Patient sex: M
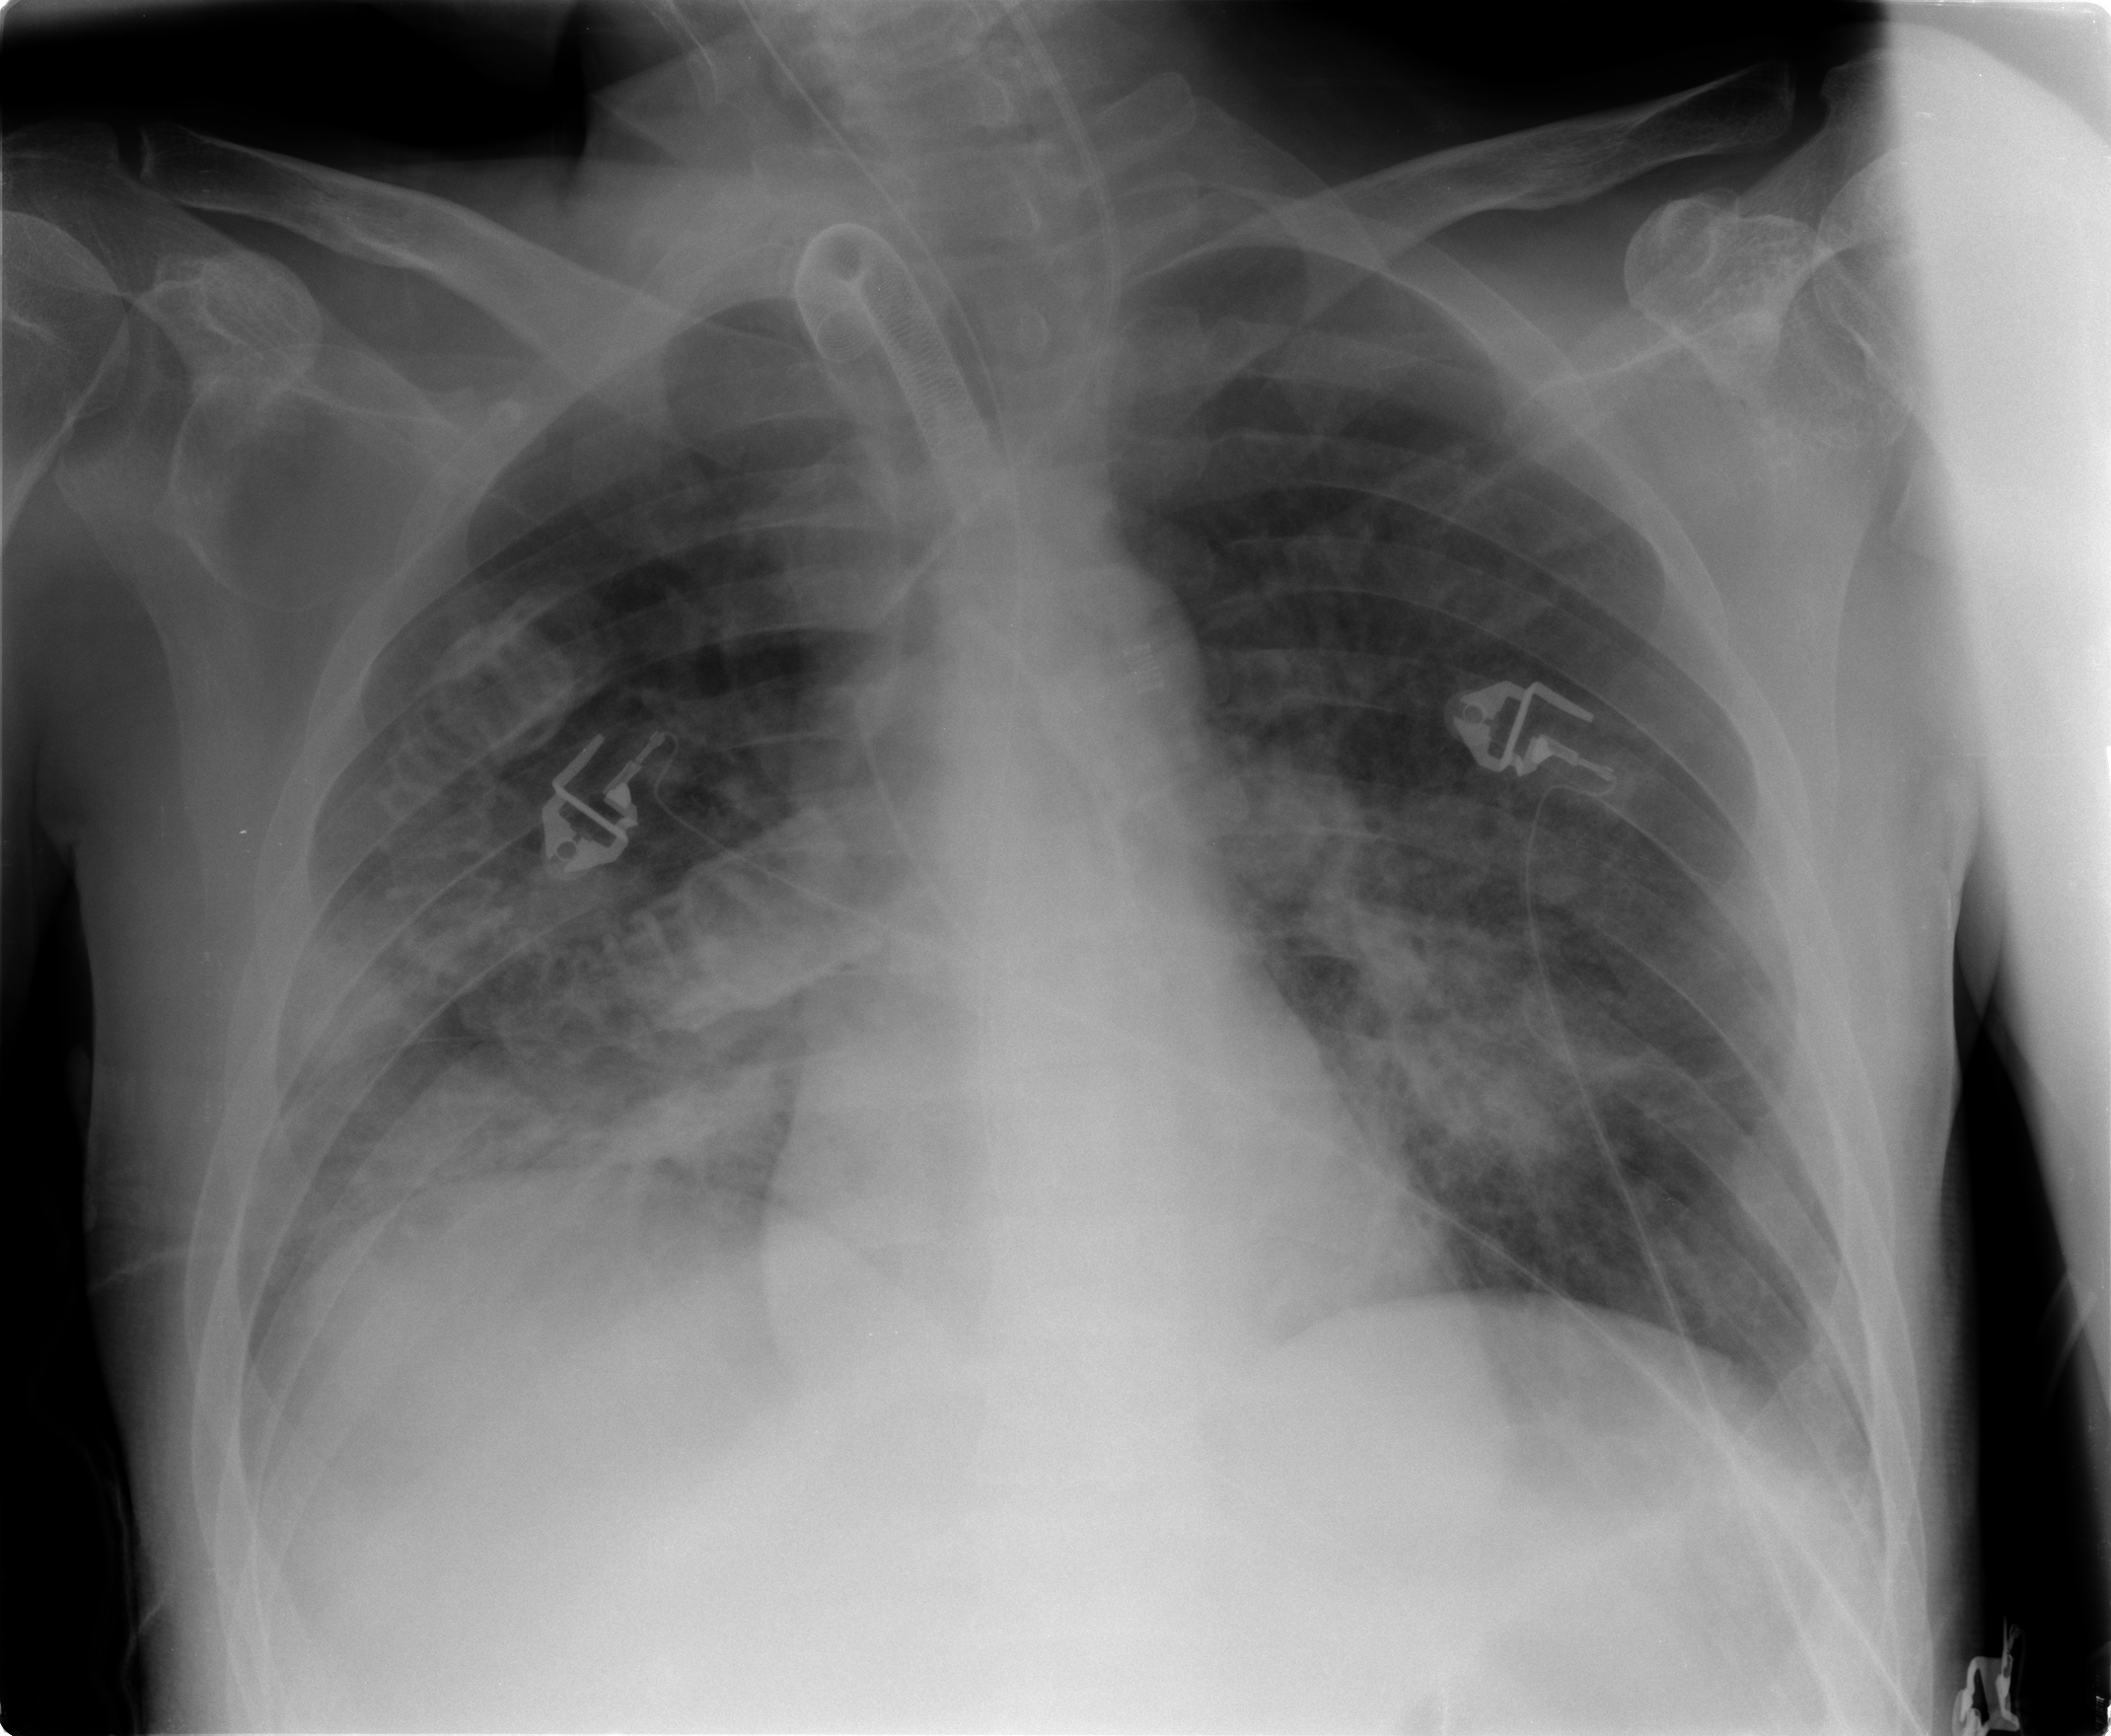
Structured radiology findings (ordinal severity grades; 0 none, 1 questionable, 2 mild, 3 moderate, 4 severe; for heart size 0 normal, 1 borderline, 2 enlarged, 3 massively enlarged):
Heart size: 0
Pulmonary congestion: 2
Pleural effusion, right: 1
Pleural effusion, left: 1
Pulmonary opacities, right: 3
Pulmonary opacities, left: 3
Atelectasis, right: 2
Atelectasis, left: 2